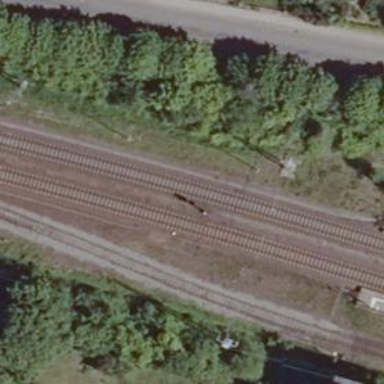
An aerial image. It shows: Railway signal.